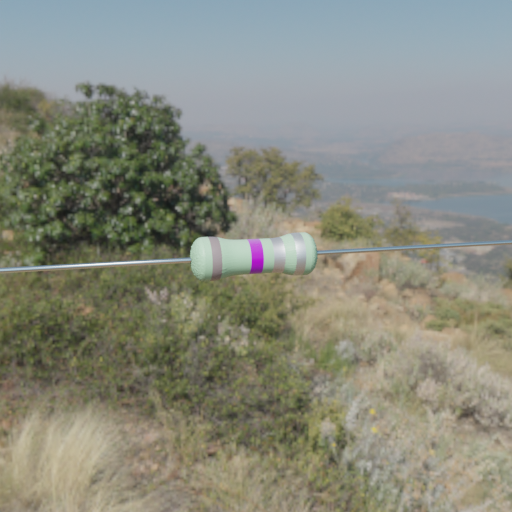
Resistor colour bands (in order): gray, violet, silver, silver